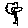
Label: flower